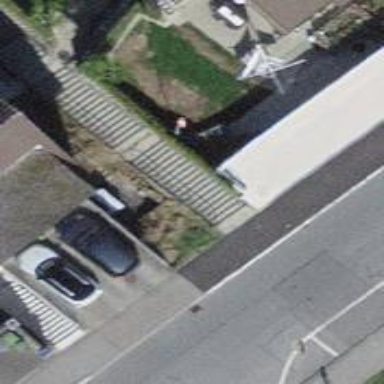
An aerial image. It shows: Set of steps on the road.